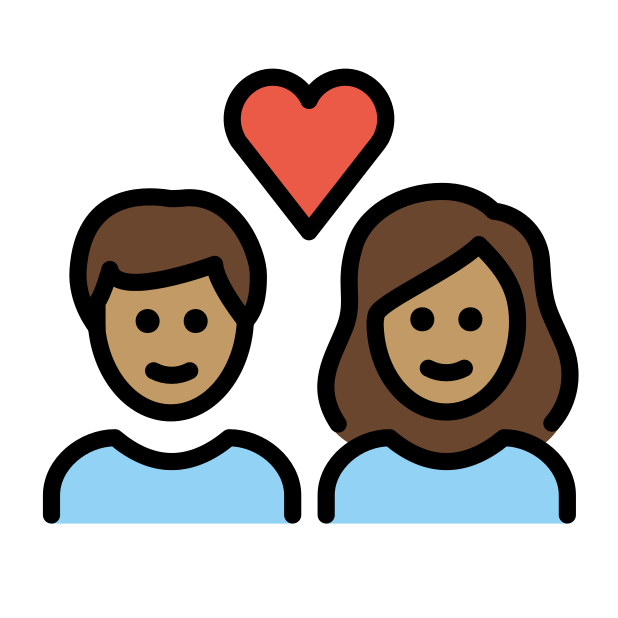
couple with heart: woman, man, medium skin tone